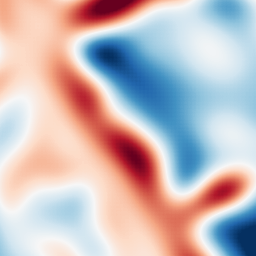
Category: multiscale
Decomposition family: log
Decomposition parameters: sigma: 20
Upsampling method: sinc_hamming
Upsampling parameters: scale: 8
kernel_size: 16
Upsampling scale: 8